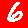
Digit: 6